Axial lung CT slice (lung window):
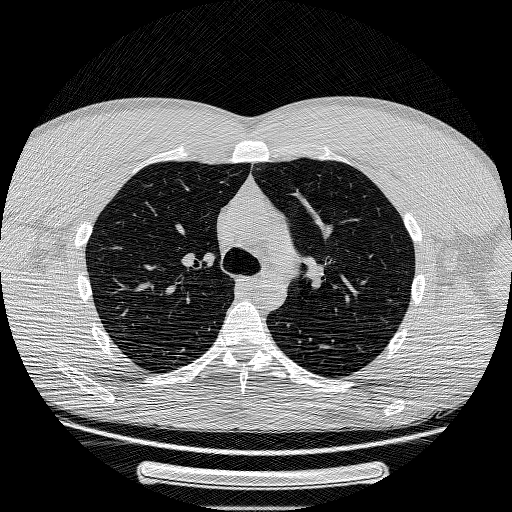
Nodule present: no